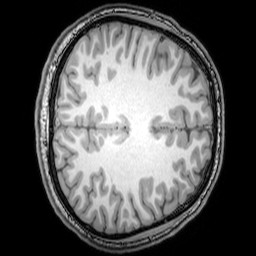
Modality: T1w
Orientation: axial
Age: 21
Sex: male
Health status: healthy
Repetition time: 0.081 s
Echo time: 0.037 s